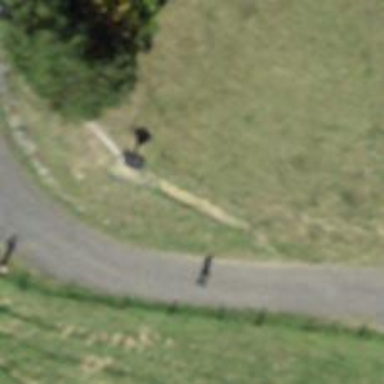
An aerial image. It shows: Bench for seating.